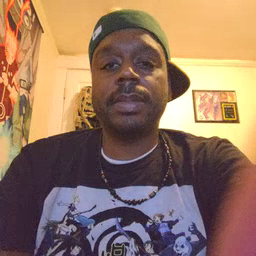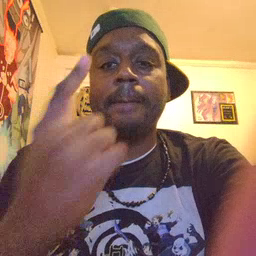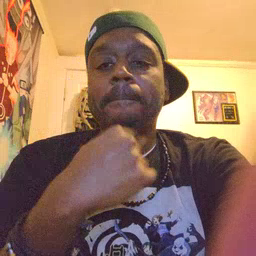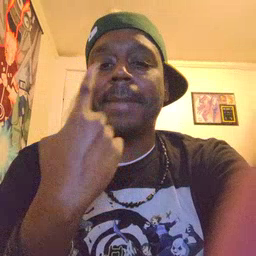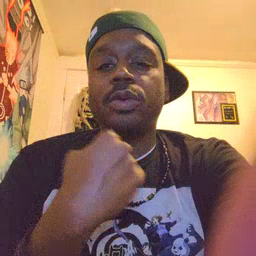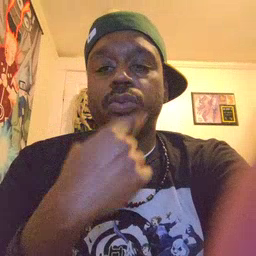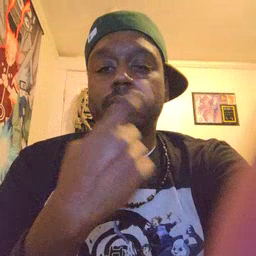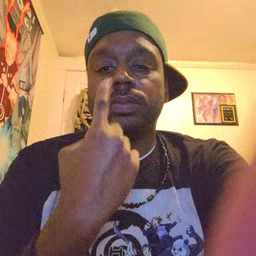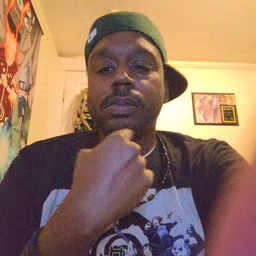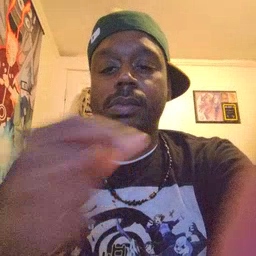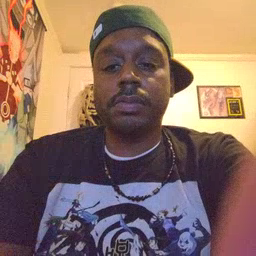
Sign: mouth